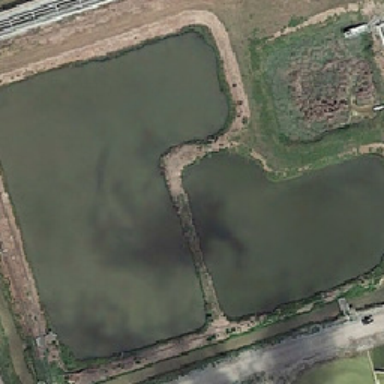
An l-shaped pond is separated on a yellow dirty road .